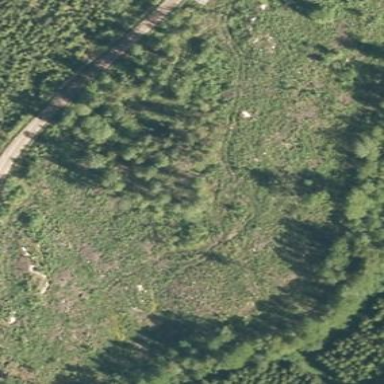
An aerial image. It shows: Scrub vegetation in area designated for logging.